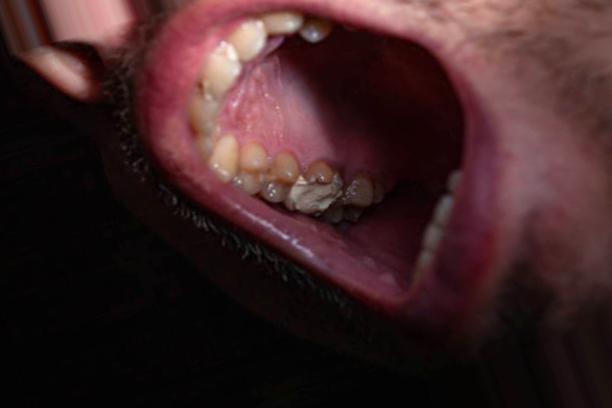
Condition: Caries